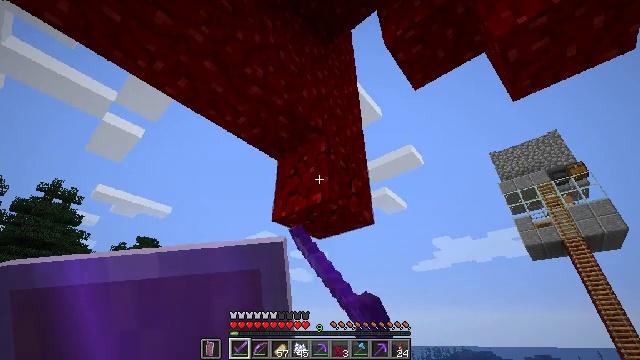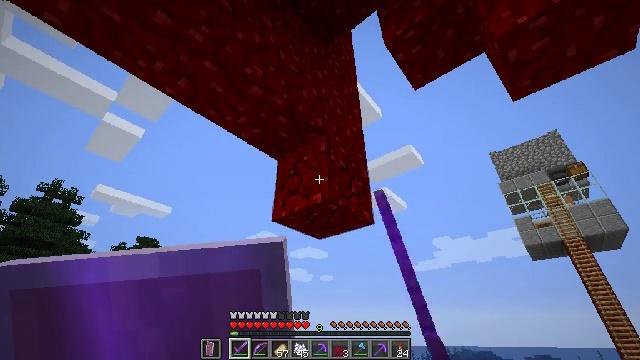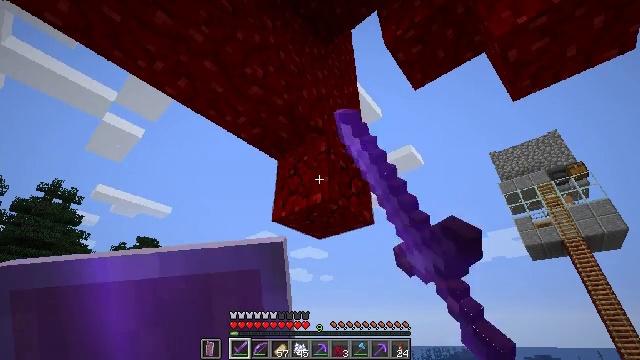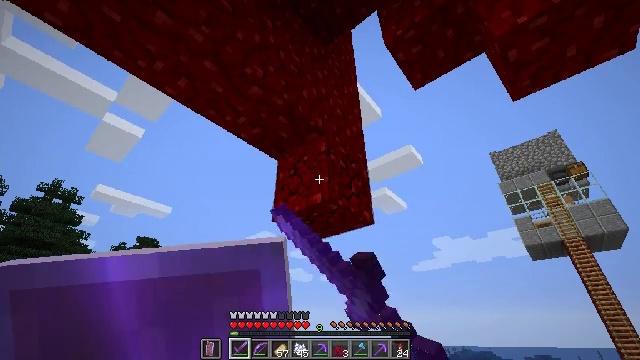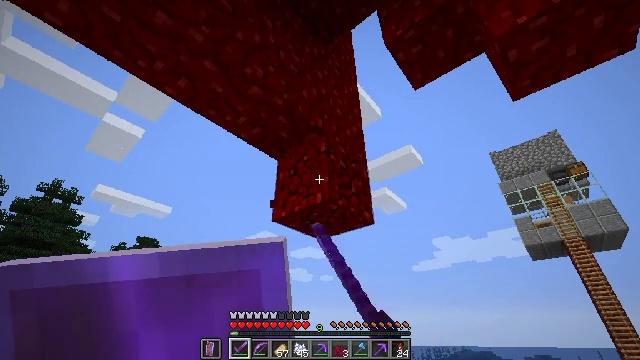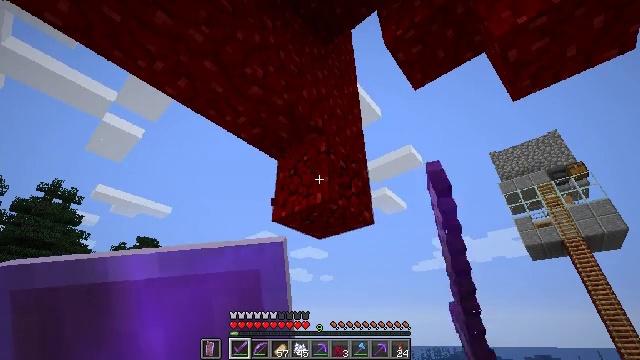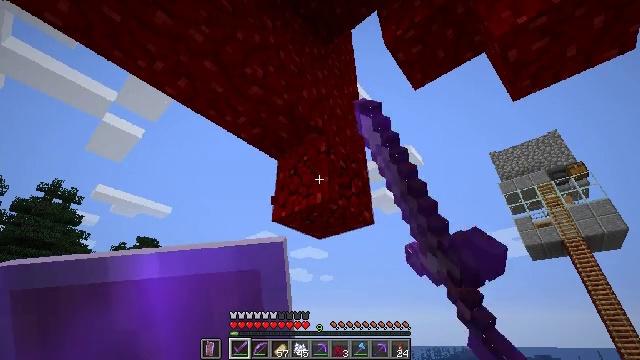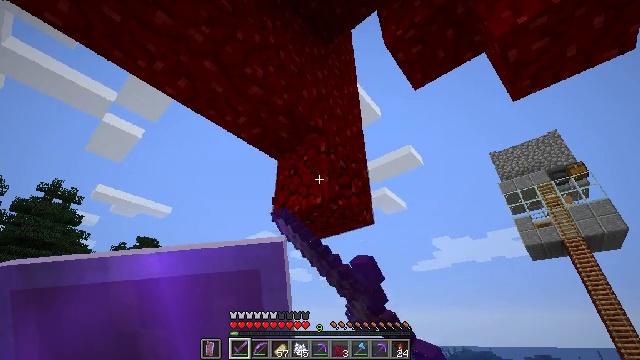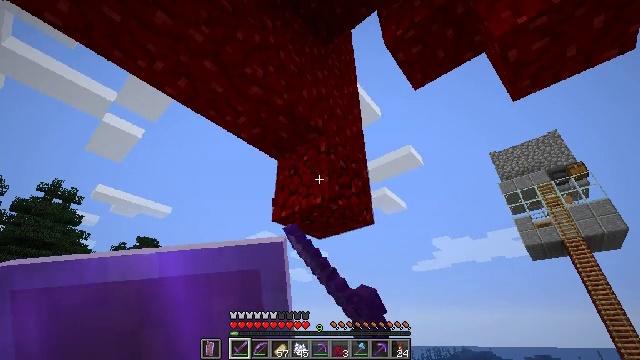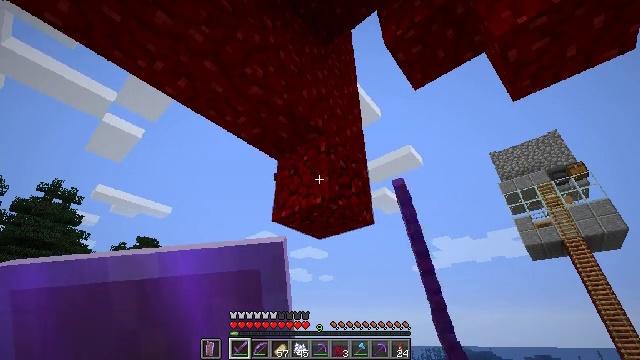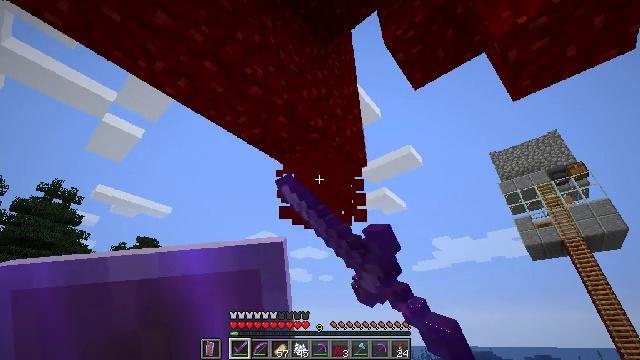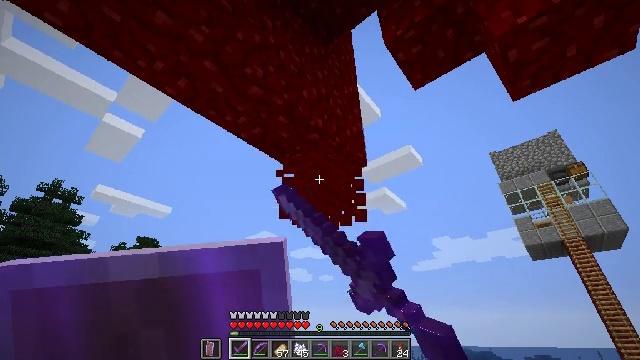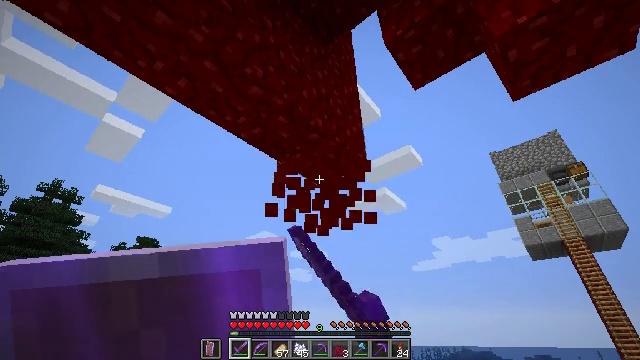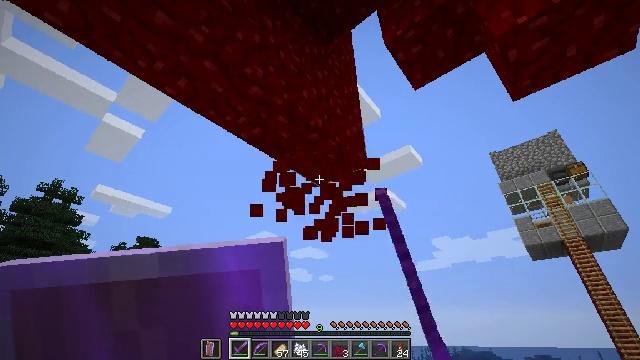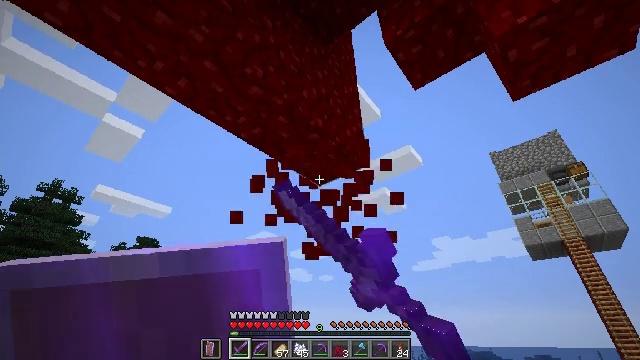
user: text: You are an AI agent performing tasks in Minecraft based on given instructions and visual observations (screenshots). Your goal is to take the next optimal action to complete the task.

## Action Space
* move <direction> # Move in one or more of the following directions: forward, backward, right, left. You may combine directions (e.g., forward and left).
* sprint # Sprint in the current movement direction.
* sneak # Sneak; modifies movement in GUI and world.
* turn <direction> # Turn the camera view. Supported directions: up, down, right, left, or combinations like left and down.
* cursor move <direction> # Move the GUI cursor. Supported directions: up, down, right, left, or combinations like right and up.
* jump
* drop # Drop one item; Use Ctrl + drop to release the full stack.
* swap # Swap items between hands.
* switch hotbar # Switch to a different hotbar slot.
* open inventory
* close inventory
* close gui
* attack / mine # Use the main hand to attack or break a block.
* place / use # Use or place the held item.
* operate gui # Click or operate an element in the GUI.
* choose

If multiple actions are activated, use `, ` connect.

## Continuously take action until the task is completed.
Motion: motion action
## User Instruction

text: Mine the nether wart block in the Nether.
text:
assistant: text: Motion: attack / mine
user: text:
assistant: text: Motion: attack / mine
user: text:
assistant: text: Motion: attack / mine
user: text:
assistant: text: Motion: attack / mine
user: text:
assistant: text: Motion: attack / mine
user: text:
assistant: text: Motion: attack / mine
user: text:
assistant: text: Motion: attack / mine
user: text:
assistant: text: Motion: attack / mine
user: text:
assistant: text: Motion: attack / mine
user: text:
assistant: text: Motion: attack / mine
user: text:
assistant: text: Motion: attack / mine
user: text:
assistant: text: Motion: attack / mine
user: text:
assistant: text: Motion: attack / mine
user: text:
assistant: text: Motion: attack / mine
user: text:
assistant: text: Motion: attack / mine